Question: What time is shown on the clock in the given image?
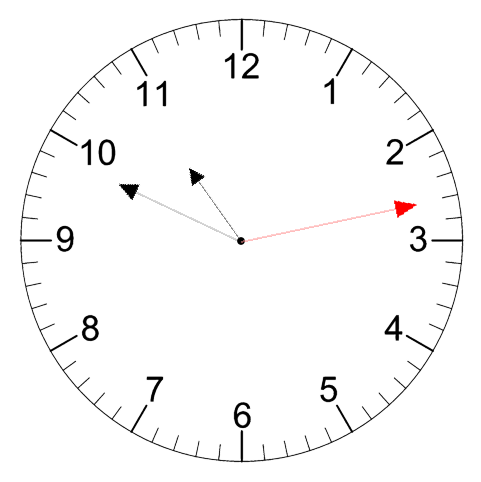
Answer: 10:49:13